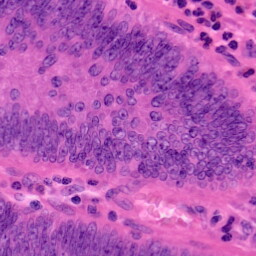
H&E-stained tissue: Colon